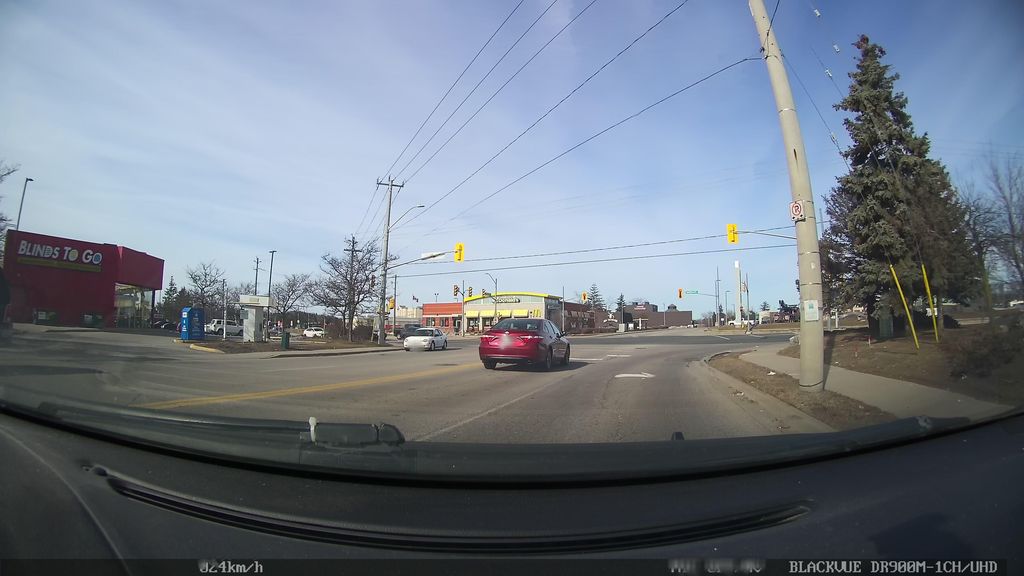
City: kitchener-waterloo